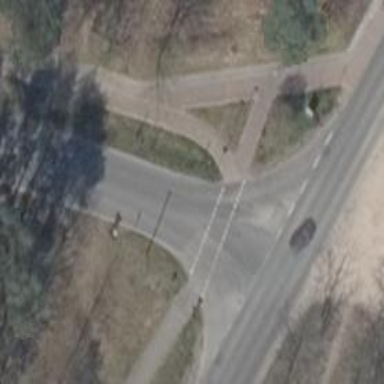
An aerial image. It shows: Unmarked crossing on the road.